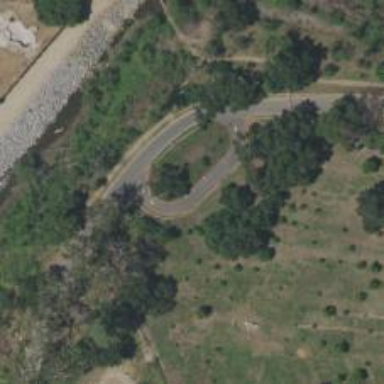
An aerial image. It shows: Asphalt service road.